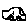
Label: car